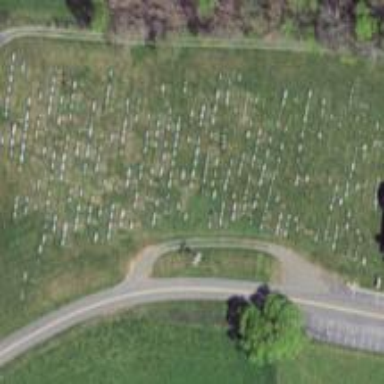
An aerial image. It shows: Graveyard.